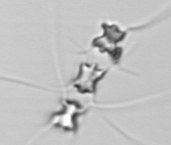
Label: Chaetoceros_didymus